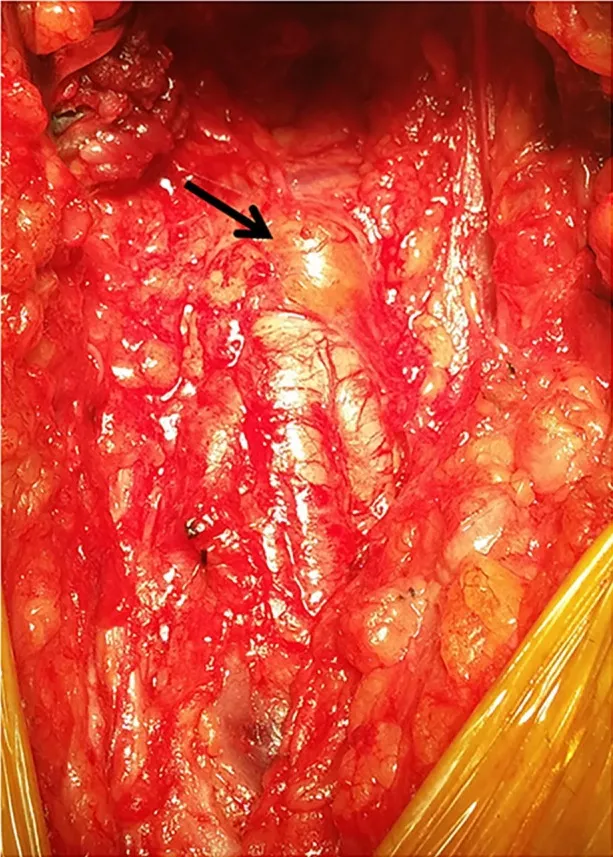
Intraoperative photograph showing the adventitial cyst on the anterior wall of the common femoral artery (black arrow).
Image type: medical_photograph (other_medical_photograph)